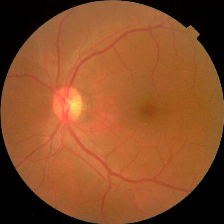
Diabetic retinopathy grade: No DR